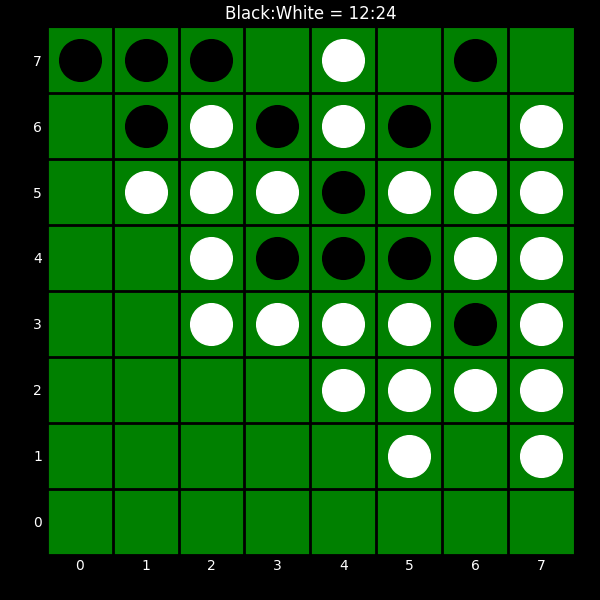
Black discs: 12
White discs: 24